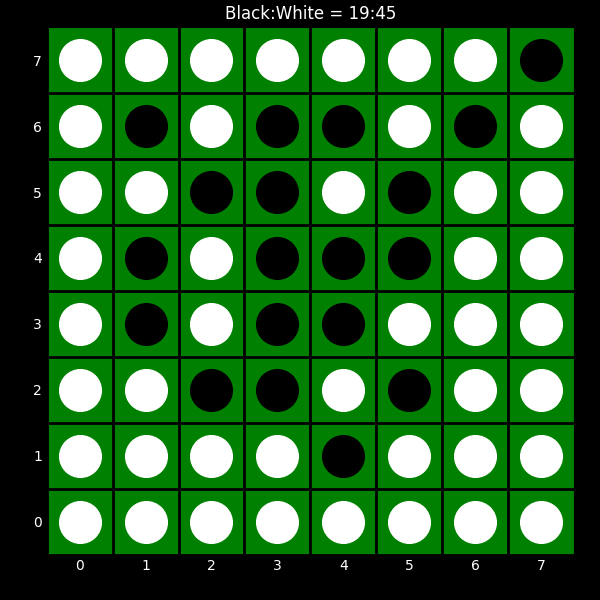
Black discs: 19
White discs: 45